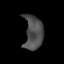
Tissue: prostate
Cell type: T cells
Senescence score: 0.7225
Nuclear area (px): 617
Mean DAPI intensity: 78.324